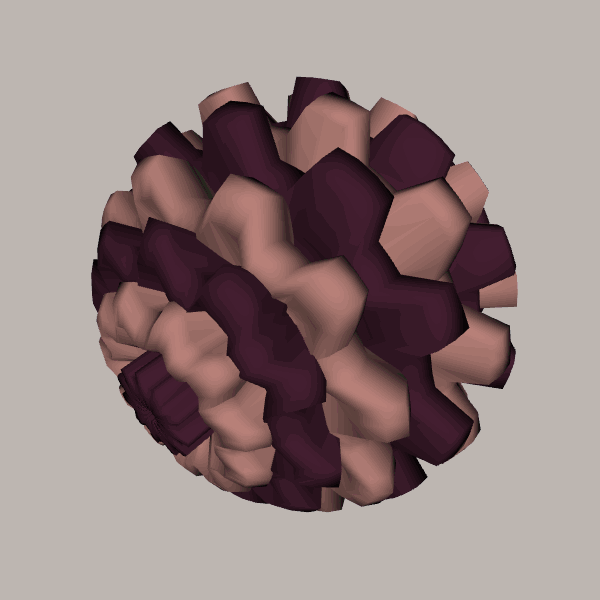
Background: light